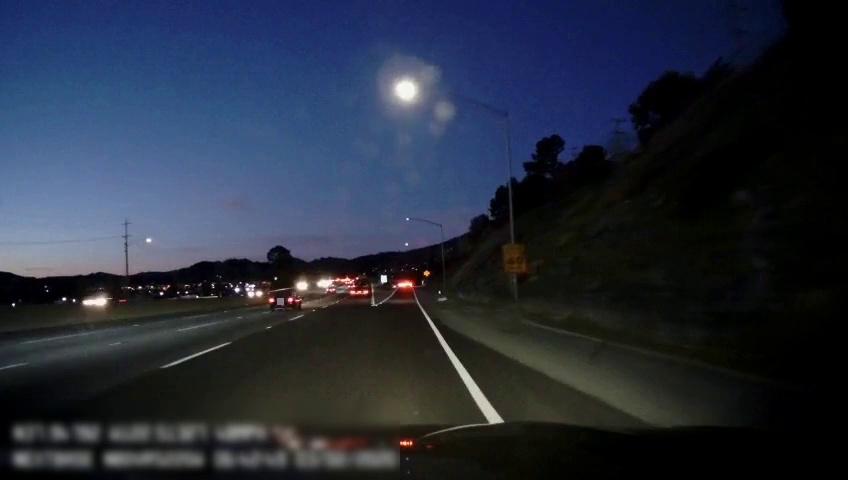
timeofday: Night
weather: Other
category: Drivable Space
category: Vehicles | Car
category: Vehicles | Car
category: Vehicles | Truck
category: Lanes | Current Lane
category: Lanes | Current Lane
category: Lanes | Alternate Lane
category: Lanes | Current Lane
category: Lanes | Alternate Lane
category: Lanes | Alternate Lane
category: Traffic | Signs